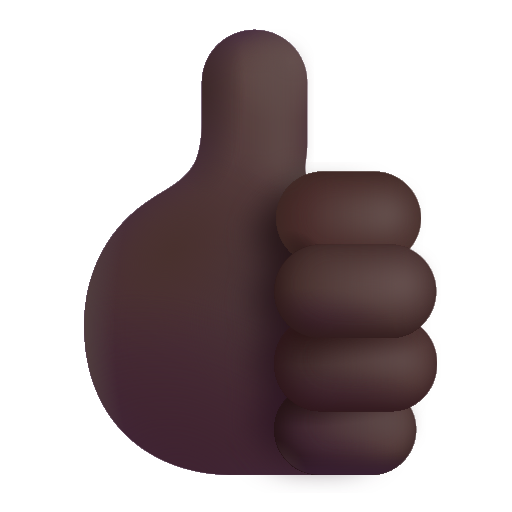
thumbs up color dark